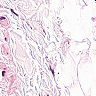
Metastatic tissue present: no